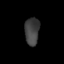
Tissue: skin
Cell type: Epithelial cells
Senescence score: 0.2581
Nuclear area (px): 397
Mean DAPI intensity: 63.149